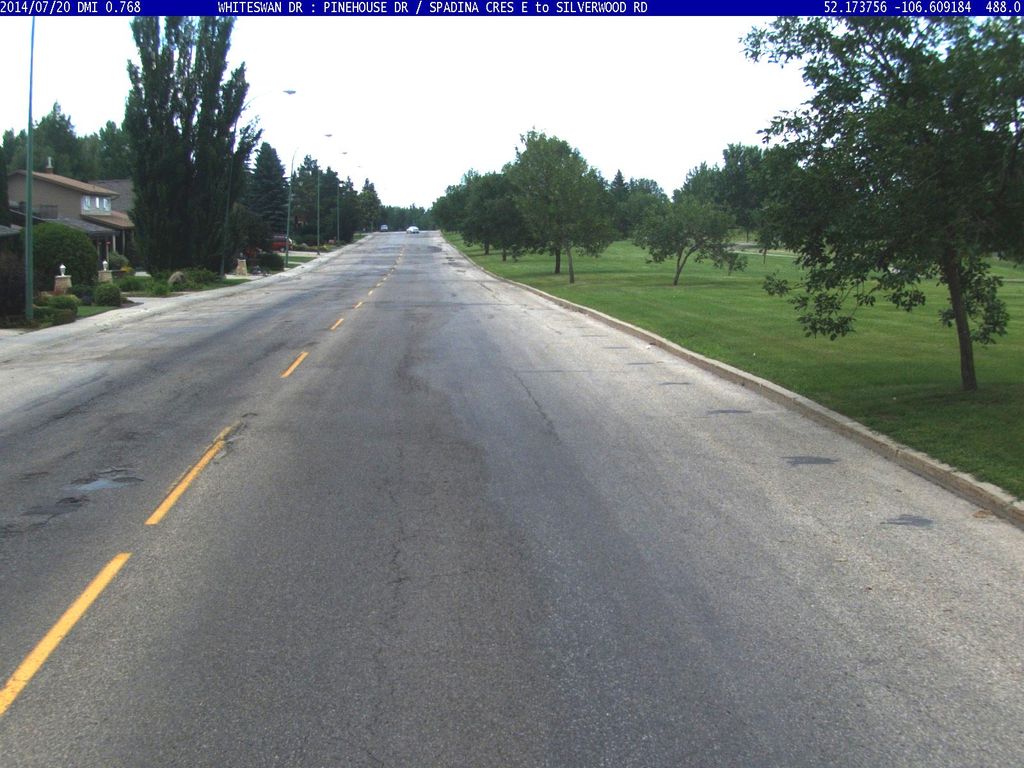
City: saskatoon